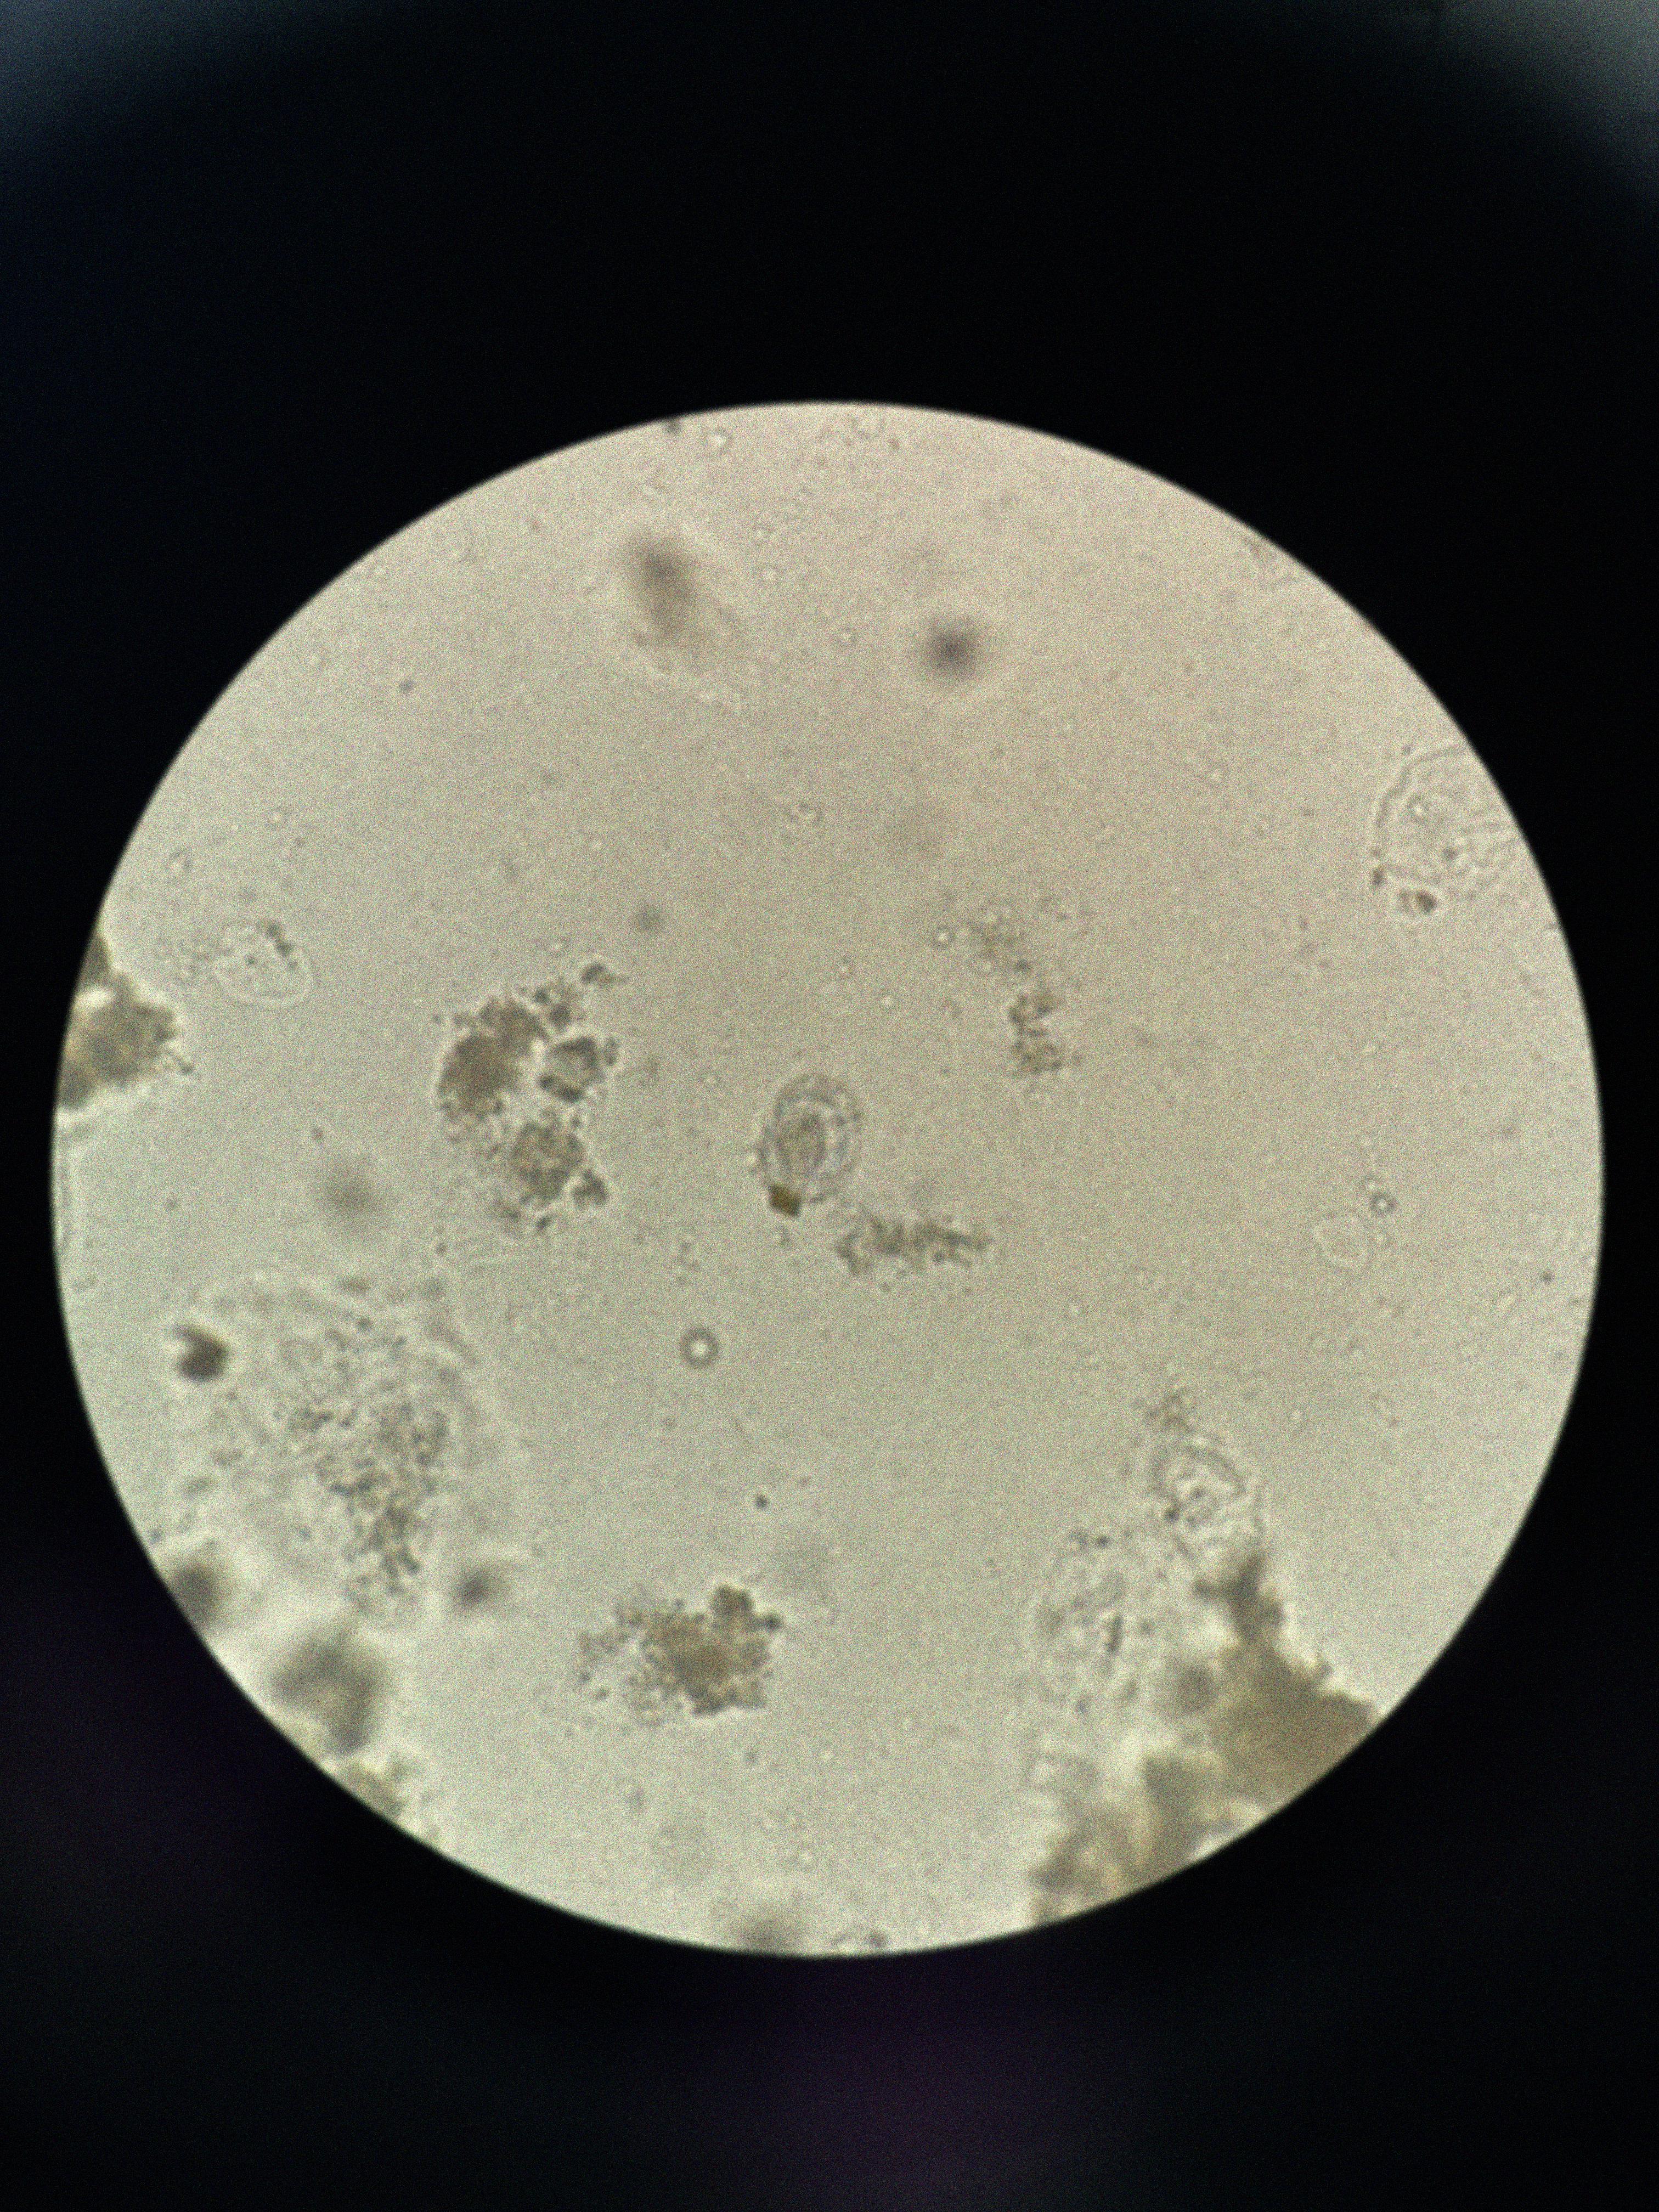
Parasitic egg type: Hymenolepis nana